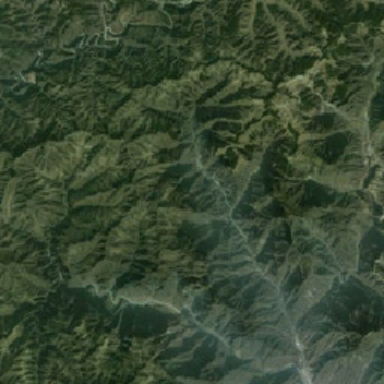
The mountain is yellow and the road is bent .